Question: Is it possible to compute the sum

with vector operations in numpy ( is an Tx1 vector), or do I have to do it with a loop? Thank you.
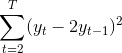
Answer: You can do it by slicing the array:
'''
import numpy as np
y = np.array([1,2,3,4,5])
print np.sum(np.square(y[1:] - 2*y[:-1]))
# 14
'''
where 'y[1:]' means skipping the first element, and 'y[:-1]' means skipping the last element.